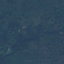
Land use / land cover: Forest